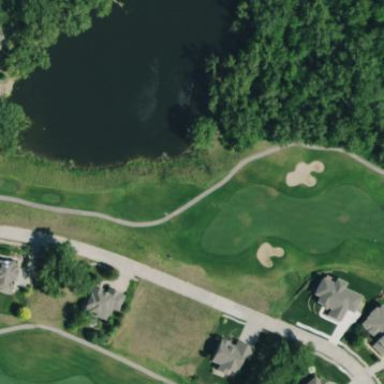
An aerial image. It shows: Golf rough area.